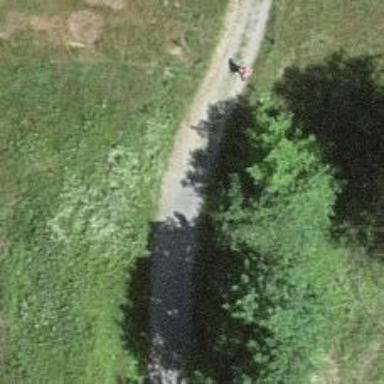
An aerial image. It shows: Cobblestone track with grade3 quality.